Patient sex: M
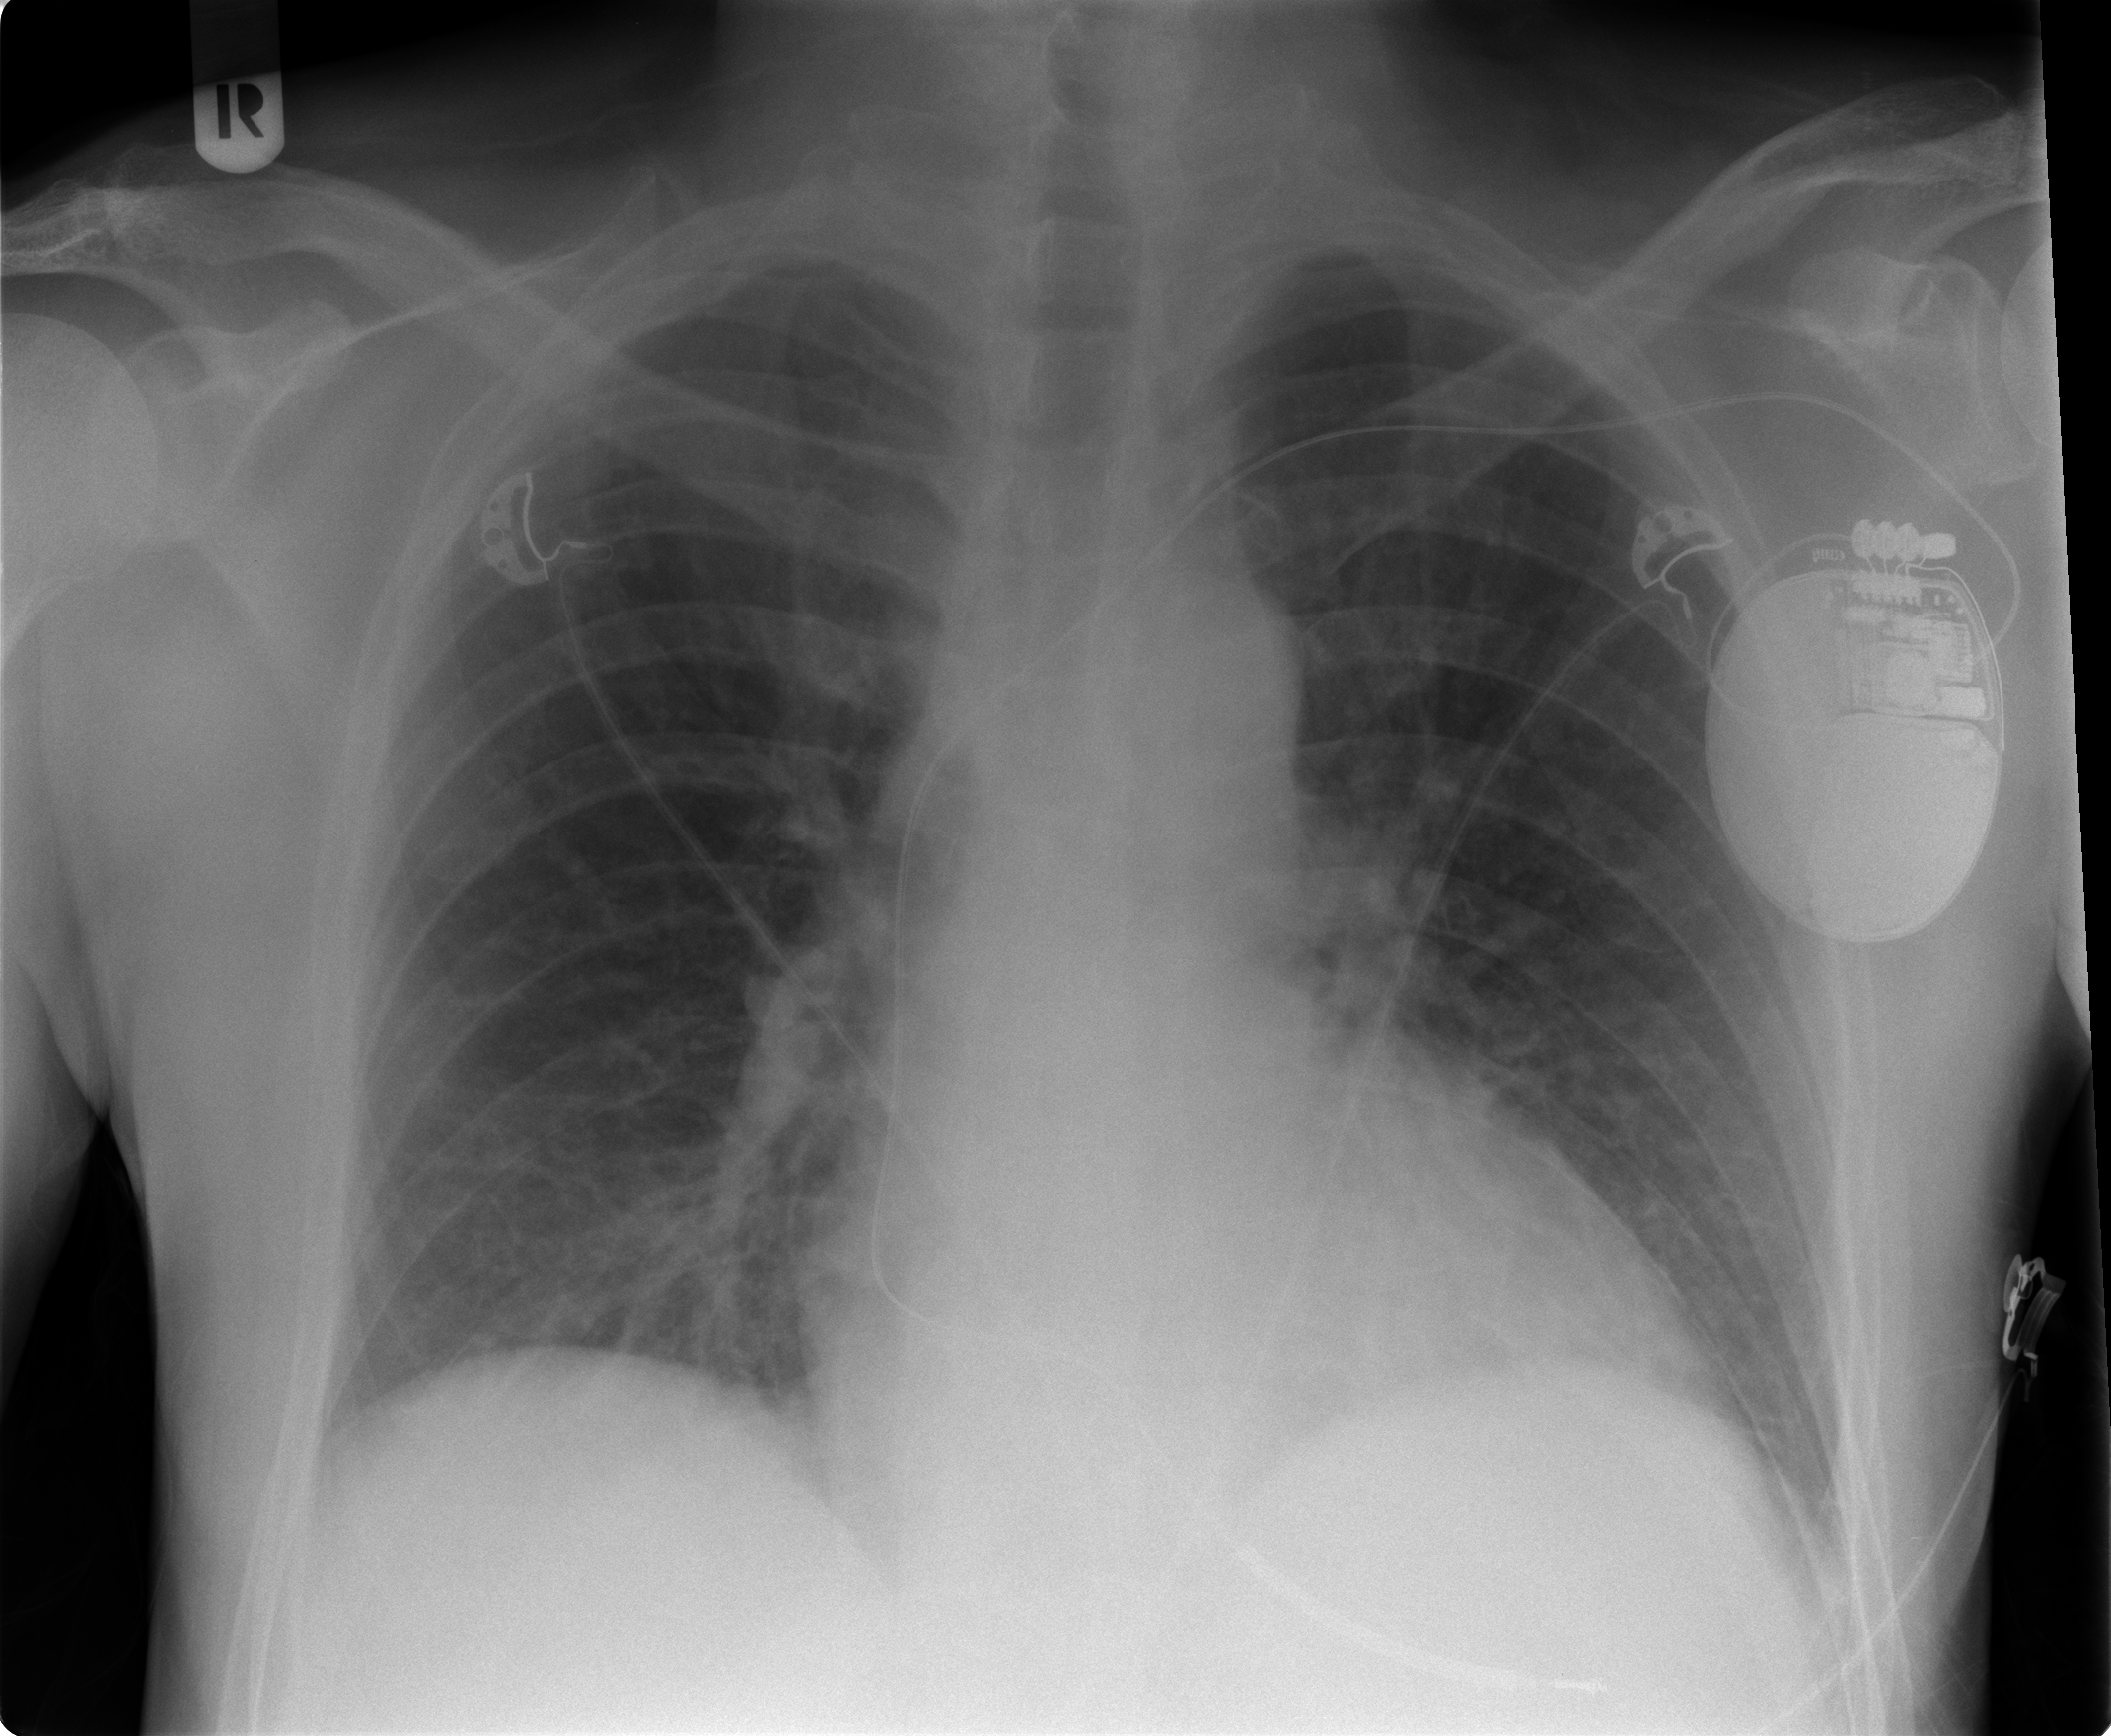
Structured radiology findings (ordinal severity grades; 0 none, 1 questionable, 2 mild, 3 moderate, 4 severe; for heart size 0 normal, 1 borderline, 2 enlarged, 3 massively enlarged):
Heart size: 0
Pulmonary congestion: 0
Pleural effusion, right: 0
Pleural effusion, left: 2
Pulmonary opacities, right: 0
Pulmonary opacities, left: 0
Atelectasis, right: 0
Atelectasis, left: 0